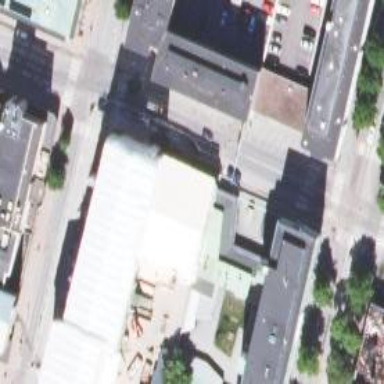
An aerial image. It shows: Healthcare clinic.